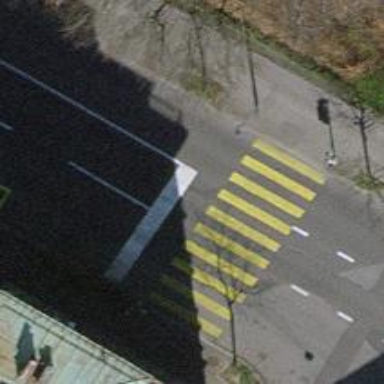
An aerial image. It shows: Road crossing with traffic signals and pedestrian island.